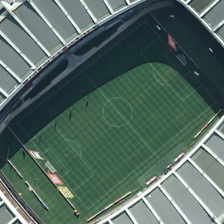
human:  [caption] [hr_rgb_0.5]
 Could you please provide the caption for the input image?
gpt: a football field is in a stadium .

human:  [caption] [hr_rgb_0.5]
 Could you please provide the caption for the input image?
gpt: a football field is in a stadium .

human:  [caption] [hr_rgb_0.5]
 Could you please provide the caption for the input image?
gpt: a football field is in a stadium .

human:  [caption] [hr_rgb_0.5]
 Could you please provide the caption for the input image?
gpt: a football field is in a stadium .

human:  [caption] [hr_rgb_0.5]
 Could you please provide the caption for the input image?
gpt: a football field is in a stadium .